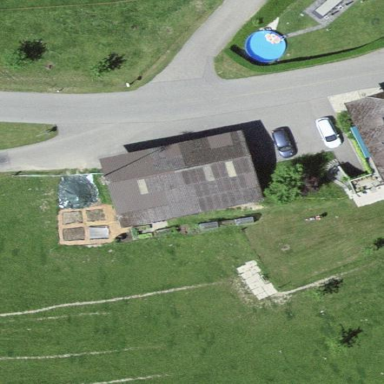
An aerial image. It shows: Barn.